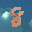
Label: 8